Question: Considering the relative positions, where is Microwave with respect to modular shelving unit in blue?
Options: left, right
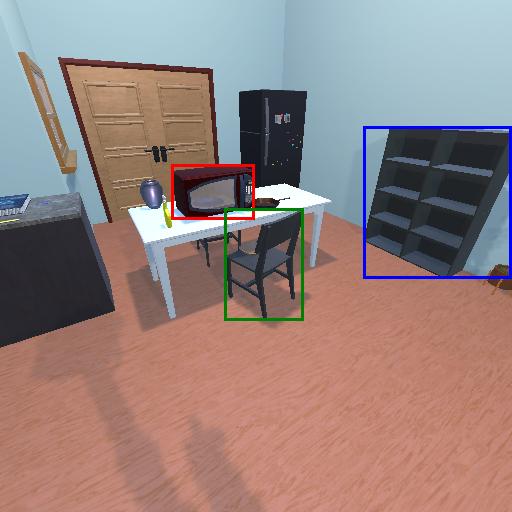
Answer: left